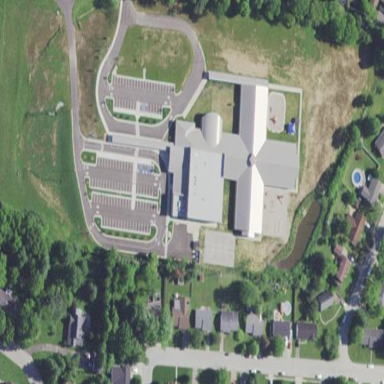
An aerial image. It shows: School building.